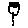
Label: flower